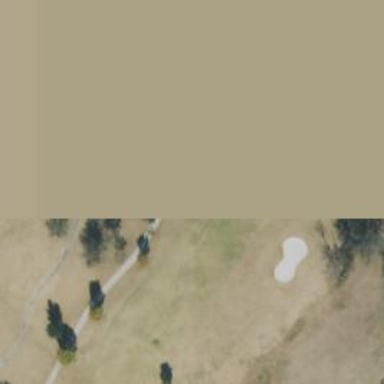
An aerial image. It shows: View of golf hole.